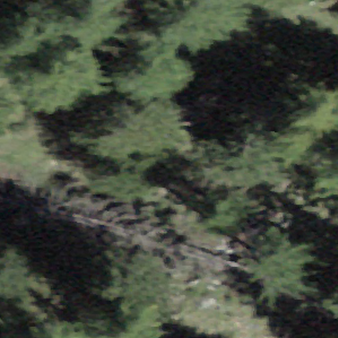
Label: other